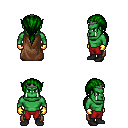
a pixel art fantasy rpg character, male body template, orc, green skin, brown cape, red pants, green ponytail hairstyle, iron tiara, gold gloves, black shoes, four views (front, back, left, right), 2x2 character sprite sheet, small pixel art, hard edges, no anti-aliasing